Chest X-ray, AP view. Patient: 37 years old, sex M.
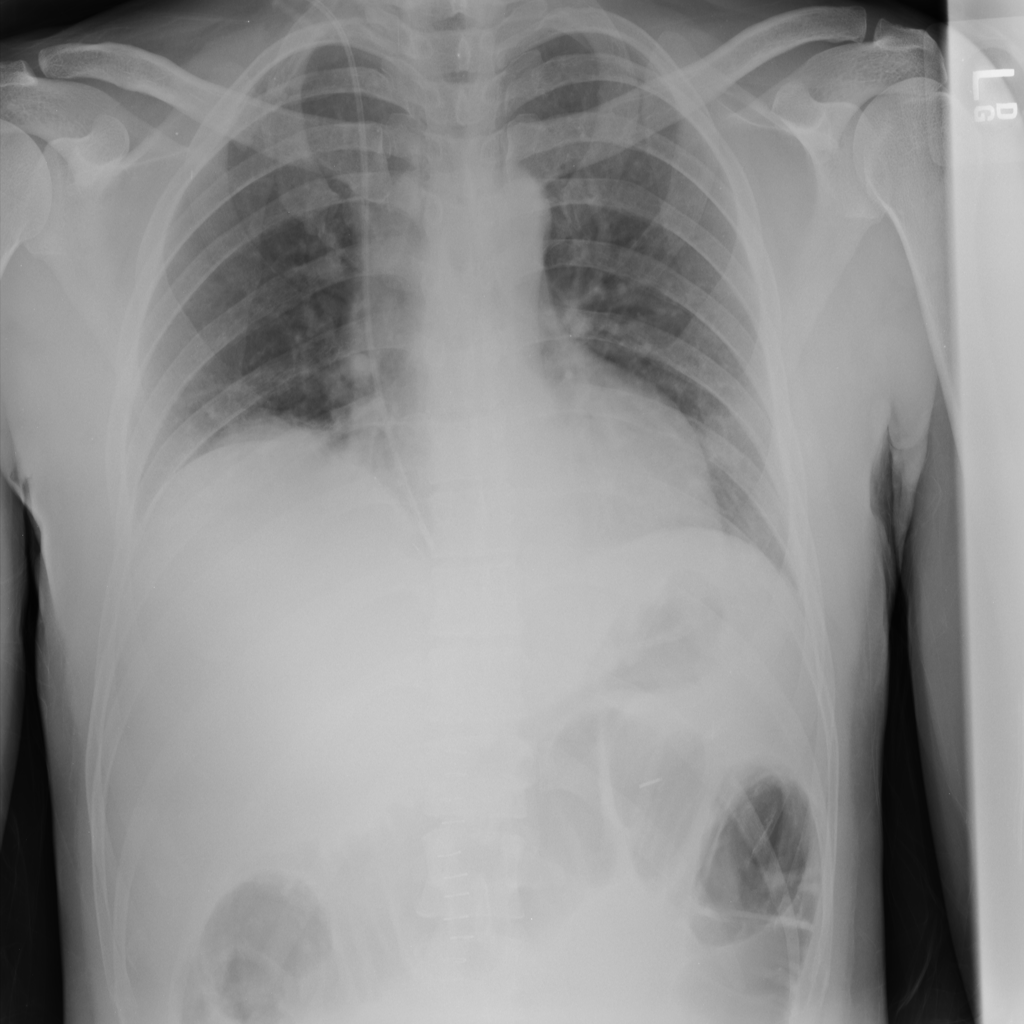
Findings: Atelectasis